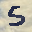
Label: 5